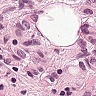
Metastatic tissue present: yes